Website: crate-barrel
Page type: address-validator
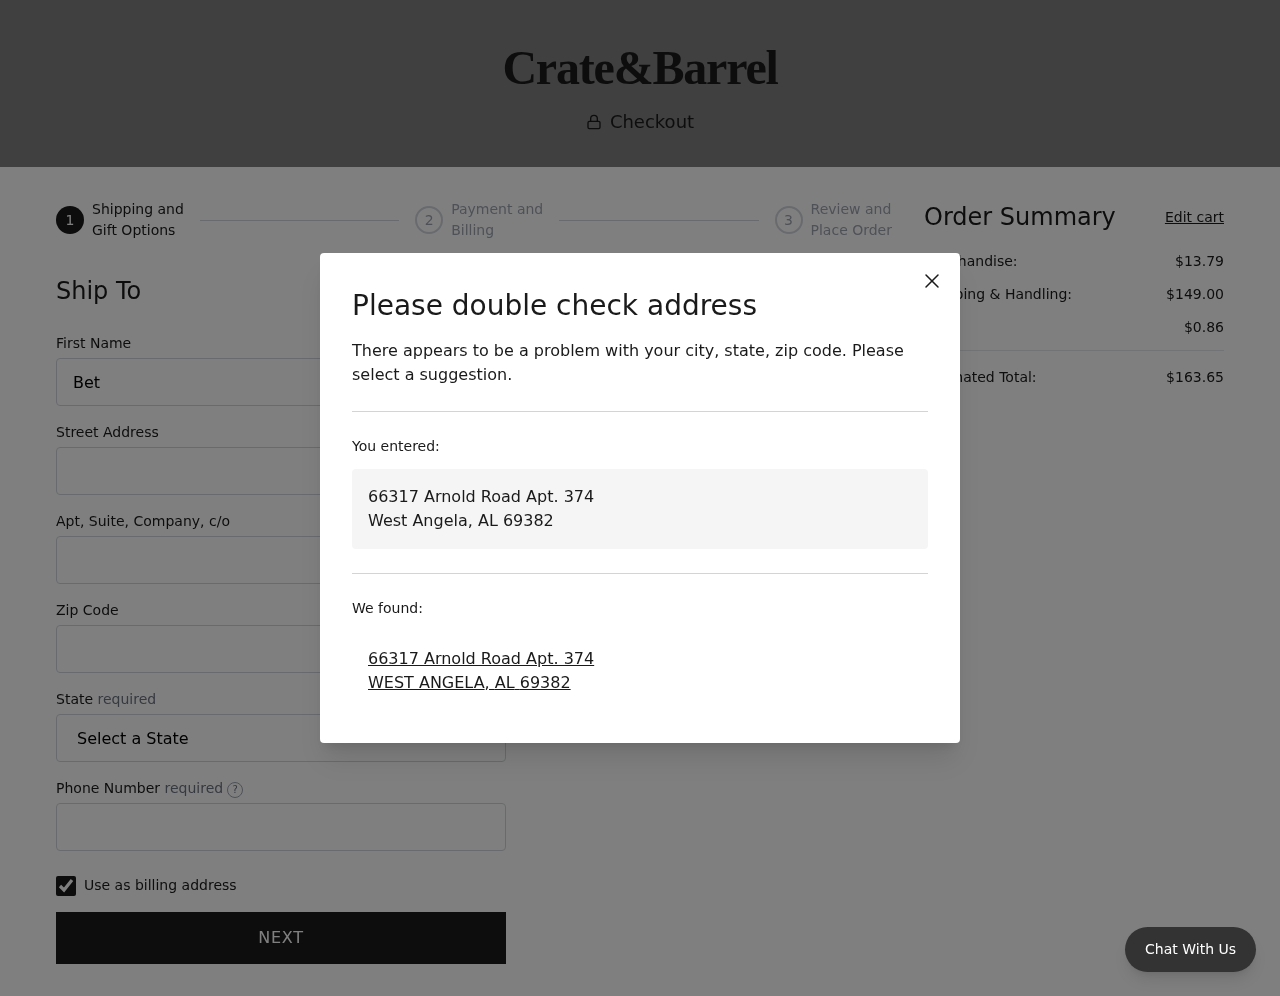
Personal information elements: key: PII_CITY
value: West Angela
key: PII_CITY
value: WEST ANGELA
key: PII_FIRSTNAME
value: Betty
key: PII_PHONE
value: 2418931075
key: PII_POSTCODE
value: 69382
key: PII_STATE
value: Alabama
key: PII_STATE_ABBR
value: AL
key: PII_STREET
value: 66317 Arnold Road Apt. 374
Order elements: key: ORDER_SUBTOTAL
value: $13.79
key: ORDER_SHIPPING_COST
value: $149.00
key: ORDER_TAX
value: $0.86
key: ORDER_TOTAL
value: $163.65